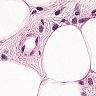
Metastatic tissue present: yes